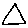
Label: triangle